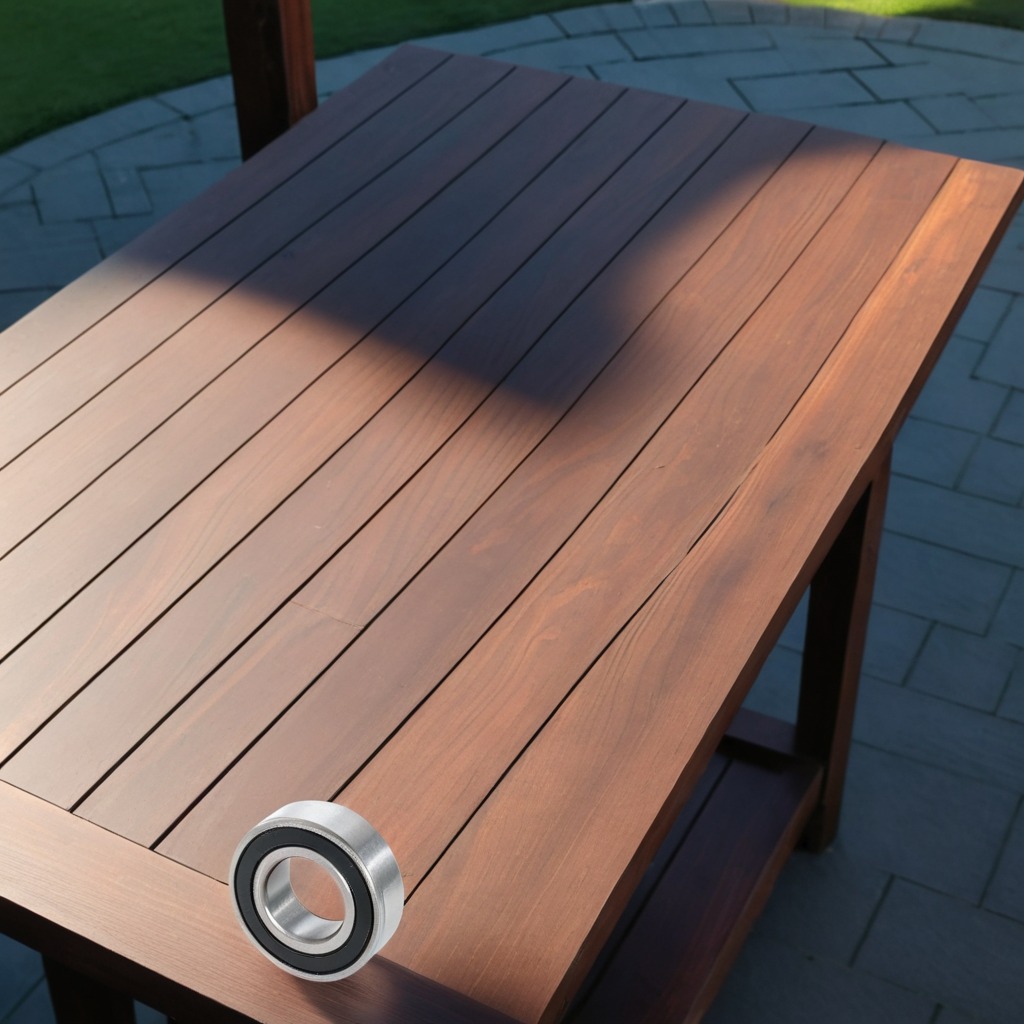
A metal ball bearing lies on the workbench.